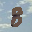
Label: 8